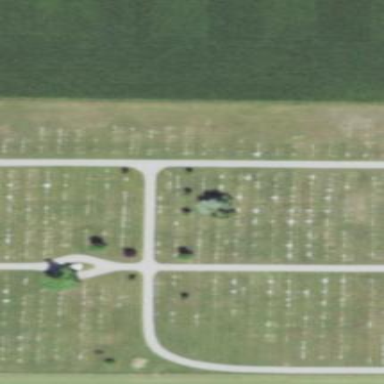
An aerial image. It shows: Cemetery.